Field crop: tomato
Growth stage: 1
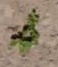
Species: portulaca